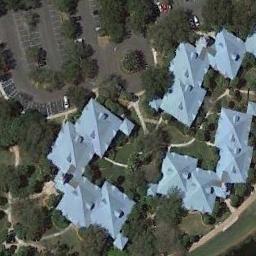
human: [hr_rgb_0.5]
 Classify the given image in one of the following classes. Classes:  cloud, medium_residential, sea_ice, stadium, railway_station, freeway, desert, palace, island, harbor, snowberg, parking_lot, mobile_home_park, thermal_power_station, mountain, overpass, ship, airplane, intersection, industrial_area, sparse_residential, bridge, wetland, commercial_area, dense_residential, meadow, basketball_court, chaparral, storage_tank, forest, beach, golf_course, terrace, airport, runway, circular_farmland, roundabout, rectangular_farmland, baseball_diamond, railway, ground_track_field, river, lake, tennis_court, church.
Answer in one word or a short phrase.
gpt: medium_residential